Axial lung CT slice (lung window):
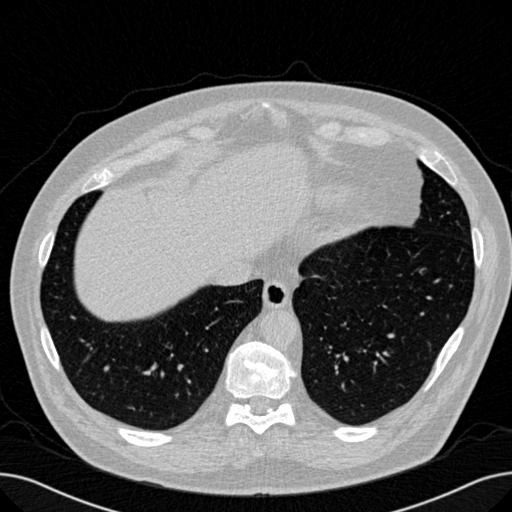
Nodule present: no